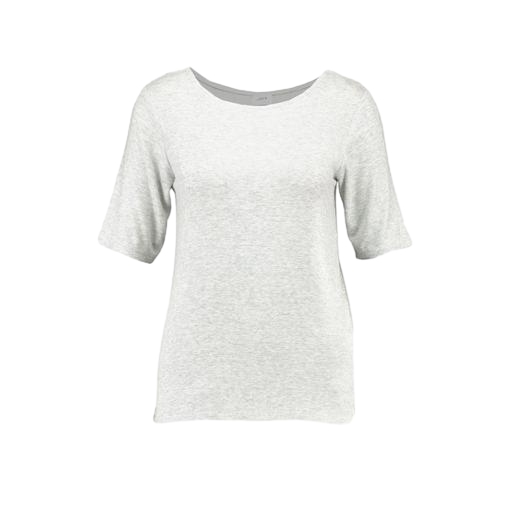
loose fit t-shirt, gray boatneck tee, gray boat-neck jersey t-shirt, white background